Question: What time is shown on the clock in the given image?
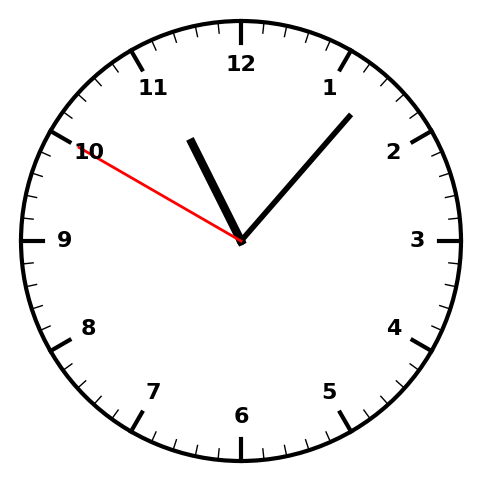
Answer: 11:06:50